【题型】填空题　【知识点】解析几何　【难度】easy
如图，在边长为 3 的正方形 \(ABCD\) 中，\(\overrightarrow{DE} = 2\overrightarrow{EC}\)，若 \(P\) 为线段 \(BE\) 上的动点，则 \(\overrightarrow{AP} \cdot \overrightarrow{DP}\) 的最小值为 \underline{\quad\quad\quad}.

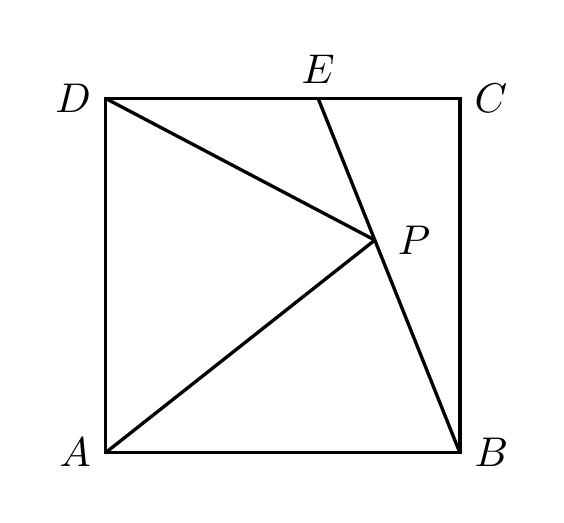
【解答】
【答案】\(\dfrac{27}{8}\)

【分析】建立平面直角坐标系，利用坐标运算求得最值.

【详解】解：在正方形中，建立如图所示坐标系，

由正方形边长为 3 且 \(\overrightarrow{DE} = 2\overrightarrow{EC}\)，

可得 \(A(0,0)\)，\(B(3,0)\)，\(D(0,3)\)，\(E(2,3)\)，

设 \(\overrightarrow{BP} = \lambda \overrightarrow{BE} = (-\lambda, 3\lambda)\)，\(\lambda \in [0,1]\)，则 \(P(3-\lambda, 3\lambda)\)，

则 \(\overrightarrow{AP} = (3-\lambda, 3\lambda)\)，\(\overrightarrow{DP} = (3-\lambda, 3\lambda-3)\)，

故 \(\overrightarrow{AP} \cdot \overrightarrow{DP} = (3-\lambda)^2 + 3\lambda(3\lambda-3) = 10\lambda^2 - 15\lambda + 9 = 10\left(\lambda - \dfrac{3}{4}\right)^2 + \dfrac{27}{8}\)，

故当 \(\lambda = \dfrac{3}{4}\) 时，\(\overrightarrow{AP} \cdot \overrightarrow{DP}\) 取得最小值为 \(\dfrac{27}{8}\).

故答案为：\(\dfrac{27}{8}\).
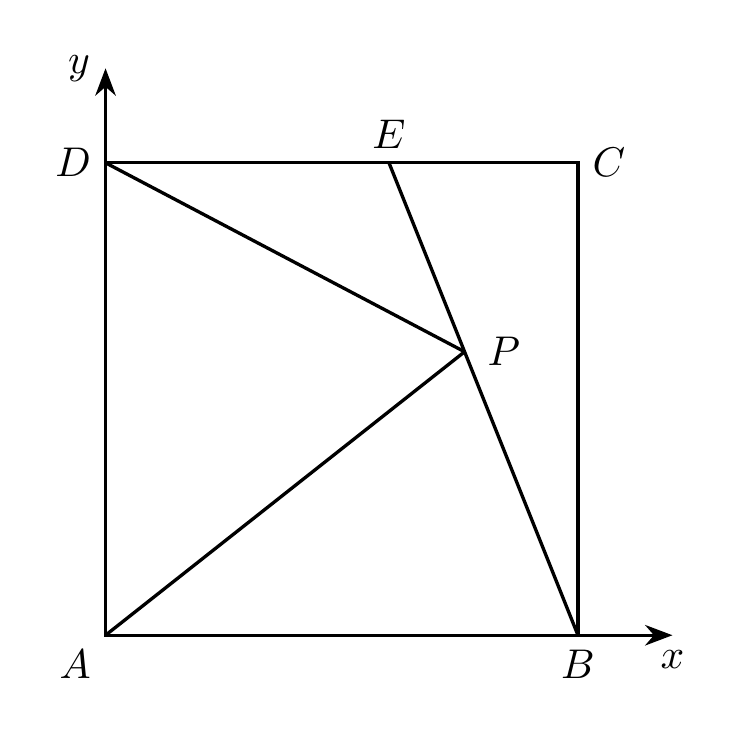